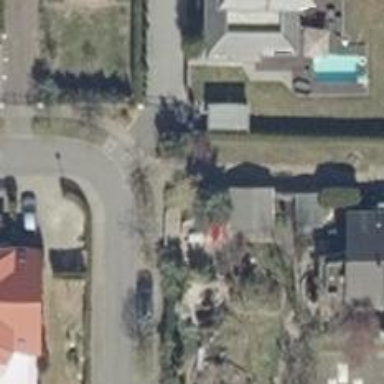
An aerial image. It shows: Footway along the road.